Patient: sex F, age 83
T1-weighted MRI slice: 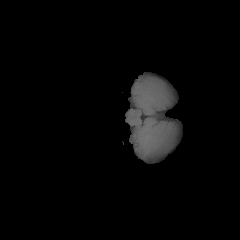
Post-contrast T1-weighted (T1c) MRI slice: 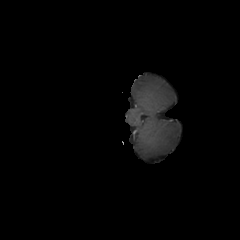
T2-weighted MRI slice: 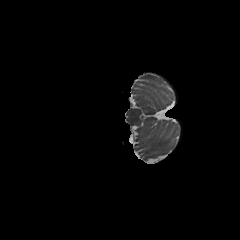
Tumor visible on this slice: no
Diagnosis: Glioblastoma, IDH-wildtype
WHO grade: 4